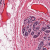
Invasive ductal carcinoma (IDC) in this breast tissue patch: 0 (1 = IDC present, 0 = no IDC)